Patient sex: M
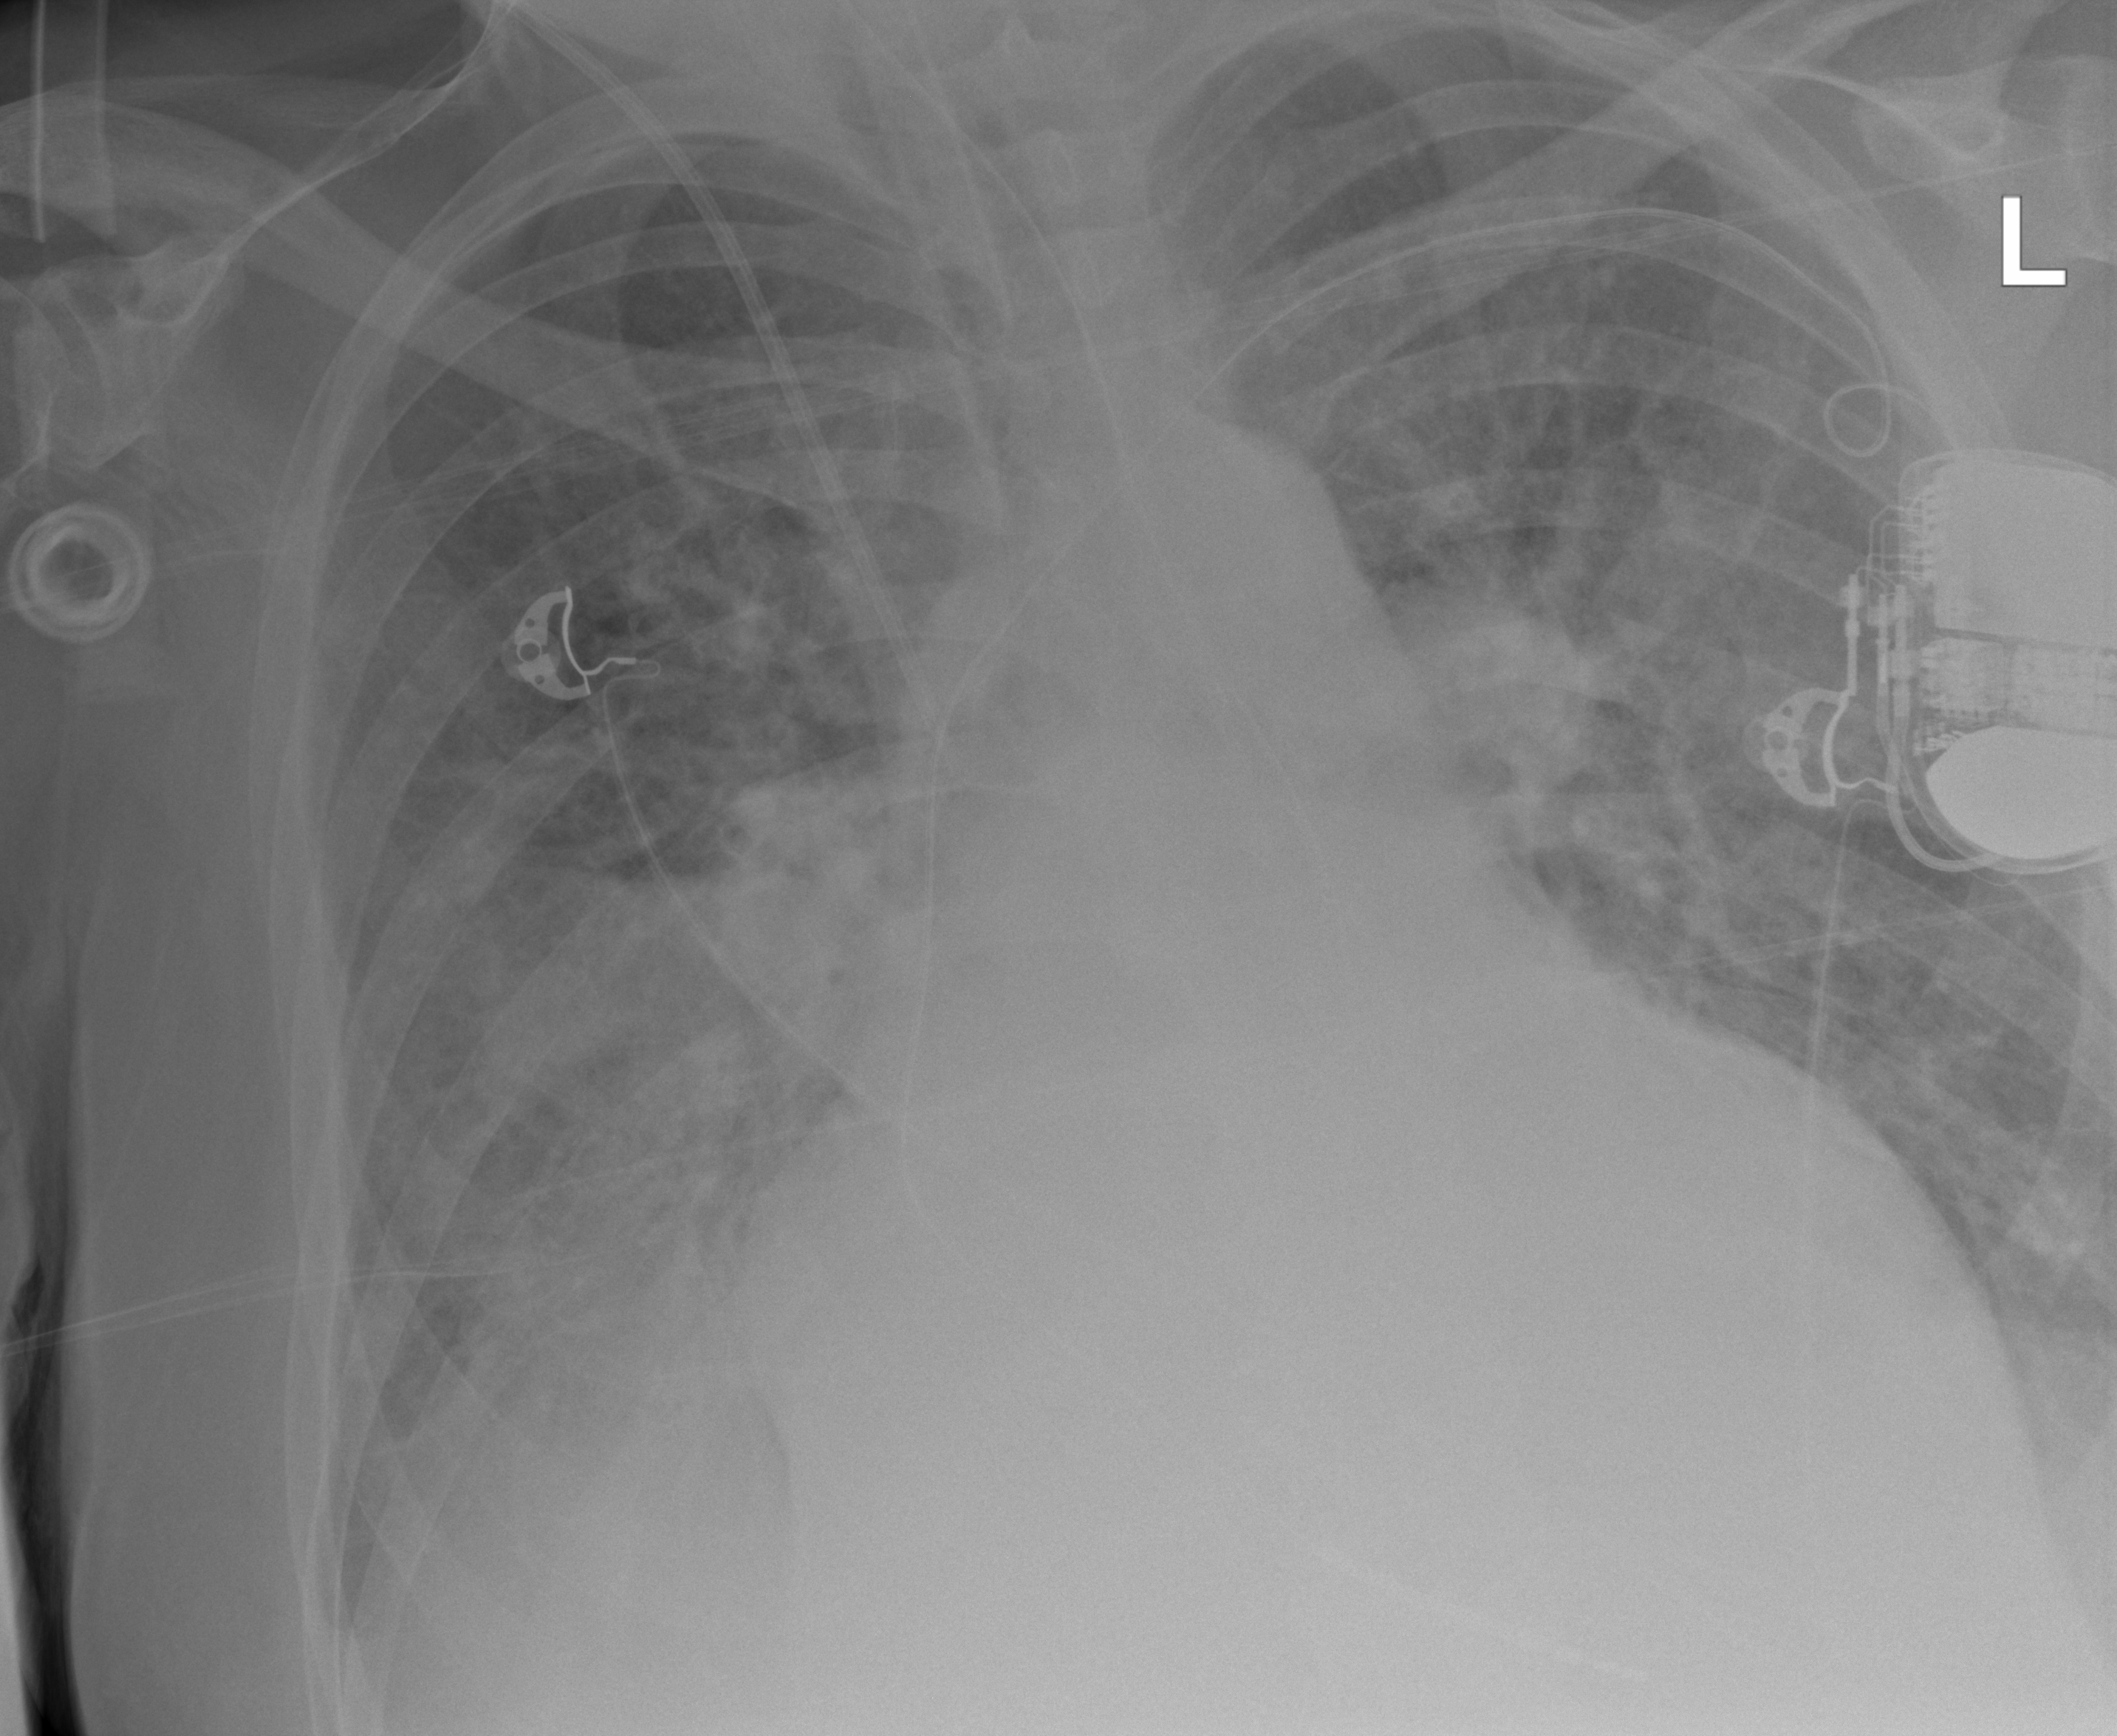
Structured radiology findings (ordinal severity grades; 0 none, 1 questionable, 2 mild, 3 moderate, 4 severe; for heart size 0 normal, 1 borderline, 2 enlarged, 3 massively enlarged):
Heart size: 2
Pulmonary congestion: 2
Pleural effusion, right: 3
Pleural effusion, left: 2
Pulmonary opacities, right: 3
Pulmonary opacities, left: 2
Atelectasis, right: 3
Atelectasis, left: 2